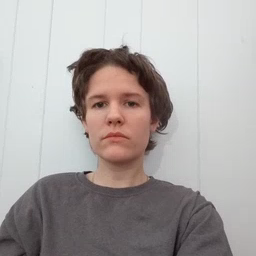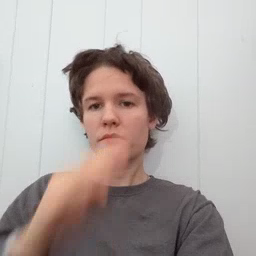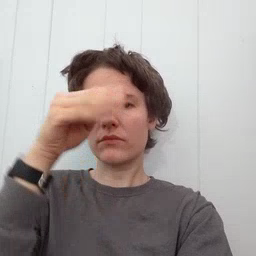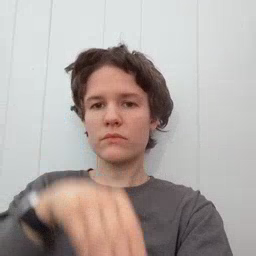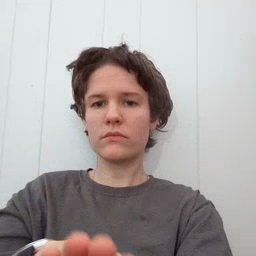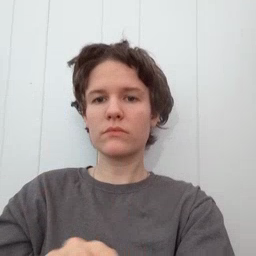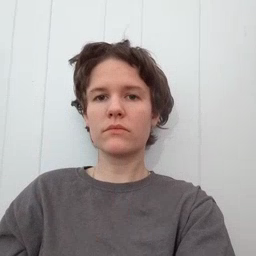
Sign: elephant